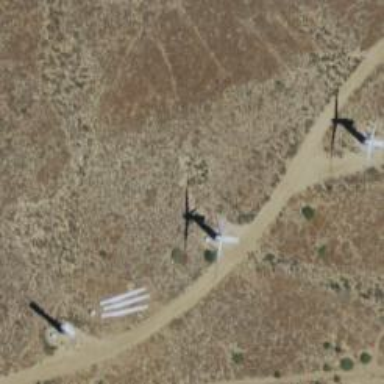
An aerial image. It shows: Wind turbine generating power.